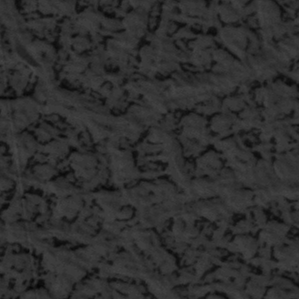
Label: frost